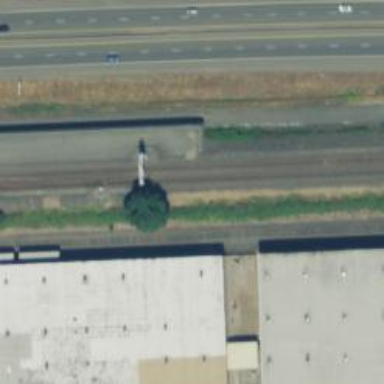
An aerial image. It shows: Railway signal.